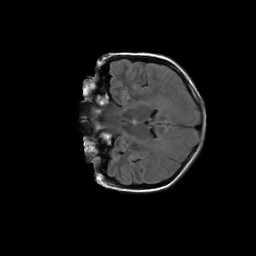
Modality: FLAIR
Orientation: coronal
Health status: ill
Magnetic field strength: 3 T